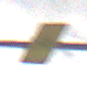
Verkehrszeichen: RadverkehrOhnePfeilsymbol
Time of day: MorningAfternoon
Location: Outdoor (Nature)
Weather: PartlyCloudy
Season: Winter
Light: Natural